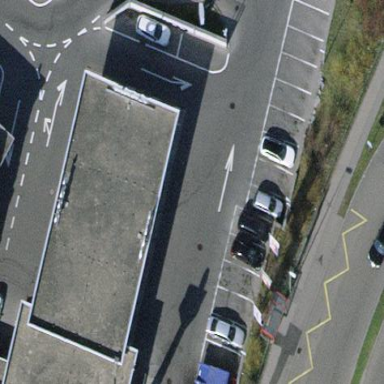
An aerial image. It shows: Fuel station.